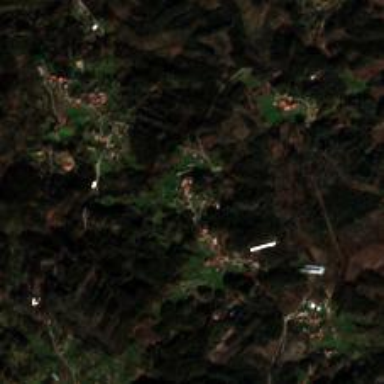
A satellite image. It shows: Small hamlet.